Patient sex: M
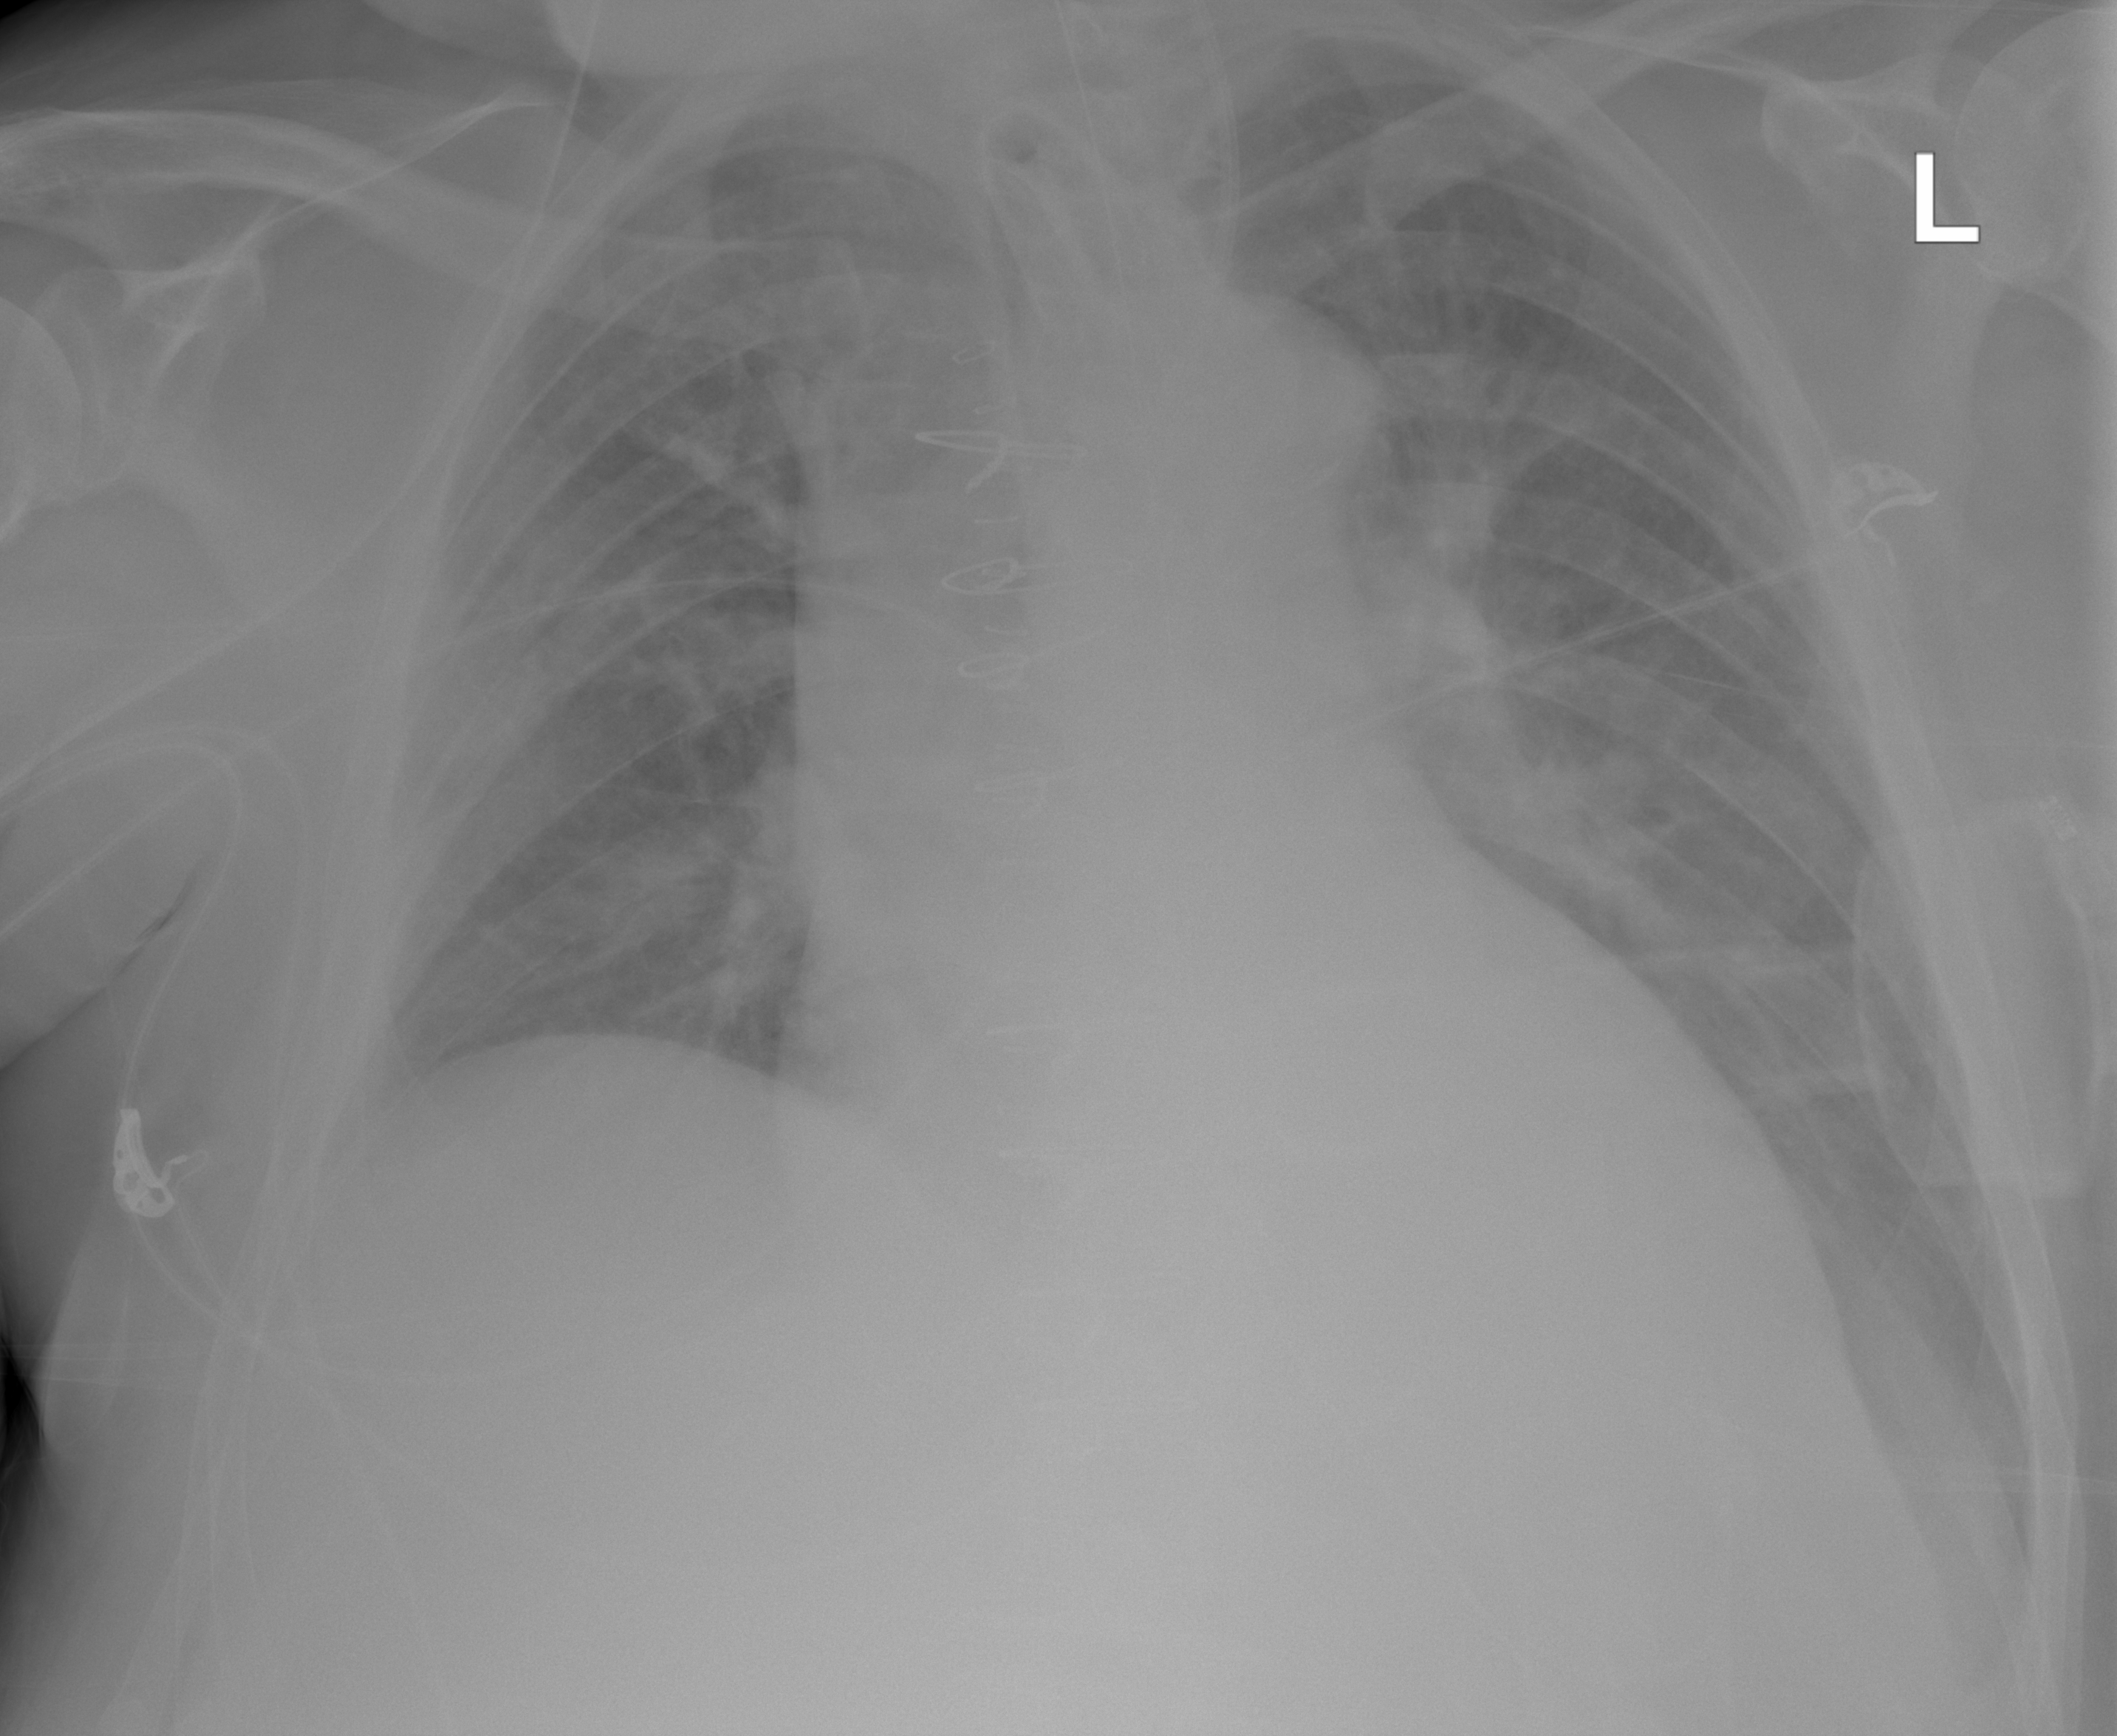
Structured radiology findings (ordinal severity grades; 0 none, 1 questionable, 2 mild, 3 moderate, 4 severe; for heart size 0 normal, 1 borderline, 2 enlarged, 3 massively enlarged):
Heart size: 2
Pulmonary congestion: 0
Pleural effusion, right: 0
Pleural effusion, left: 1
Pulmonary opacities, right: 0
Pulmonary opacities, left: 0
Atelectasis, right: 0
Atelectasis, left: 0